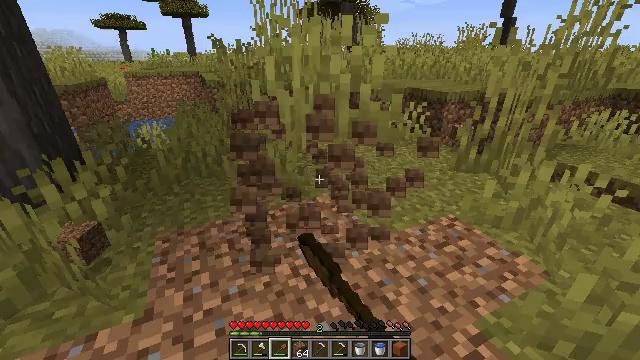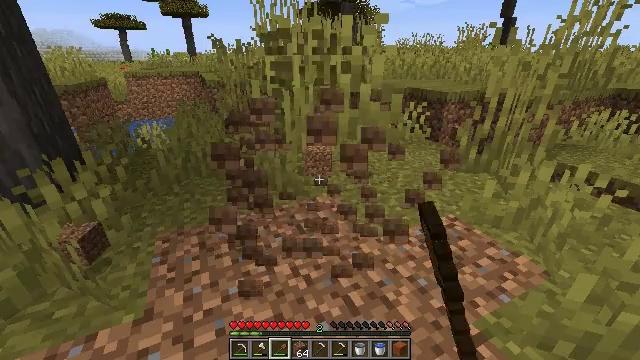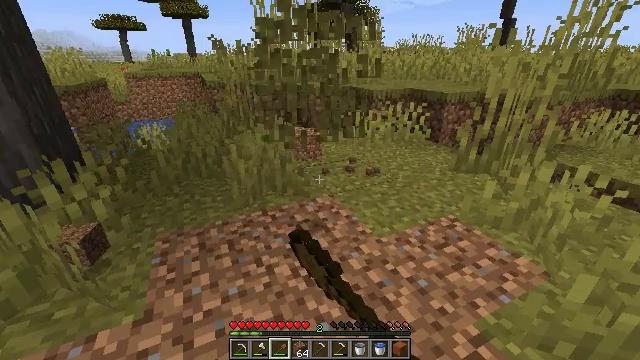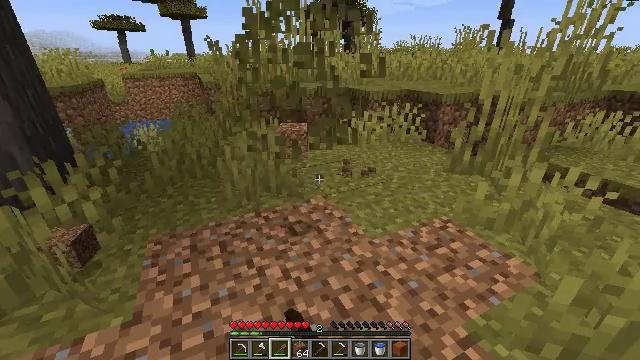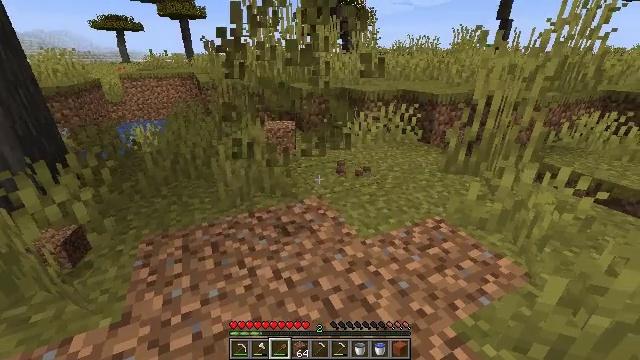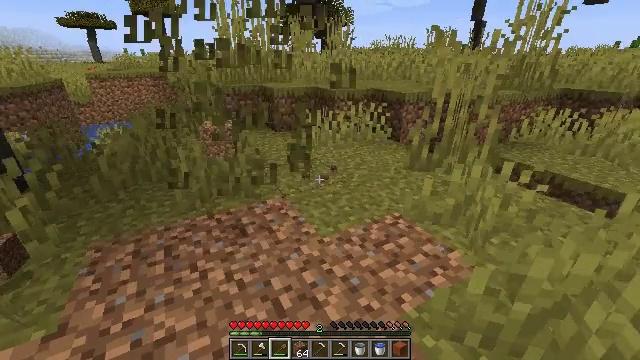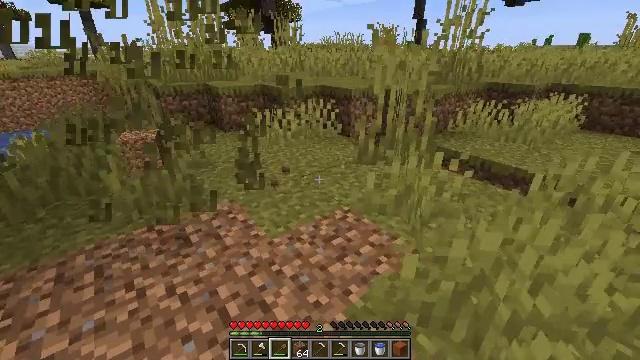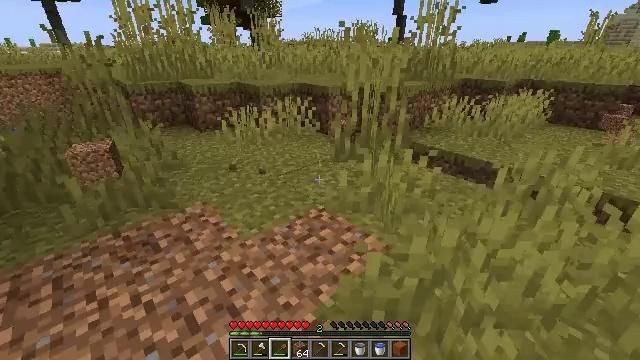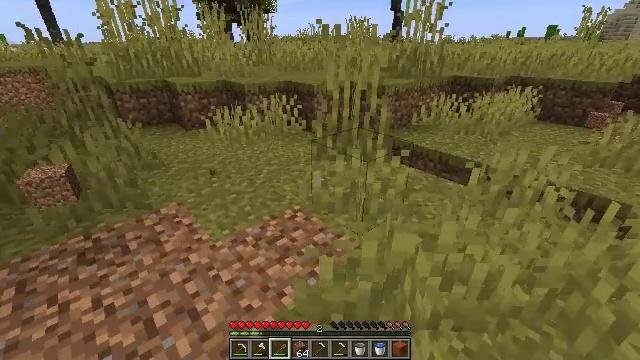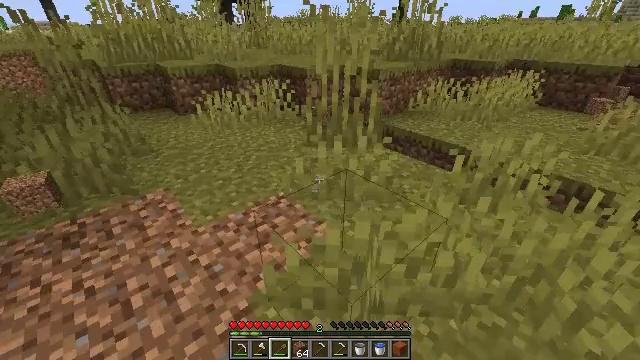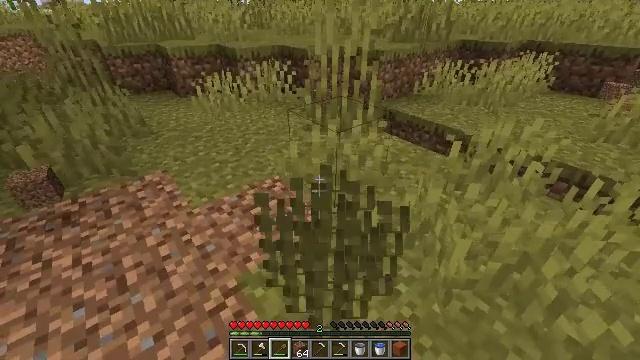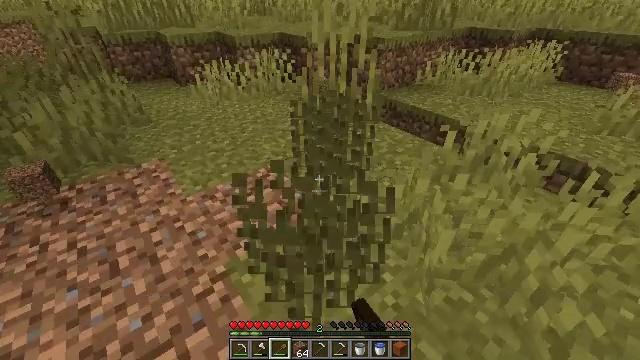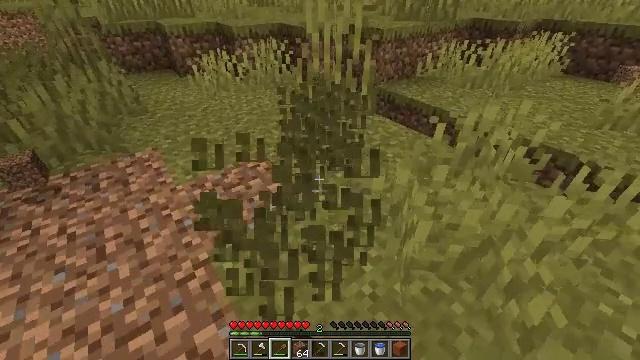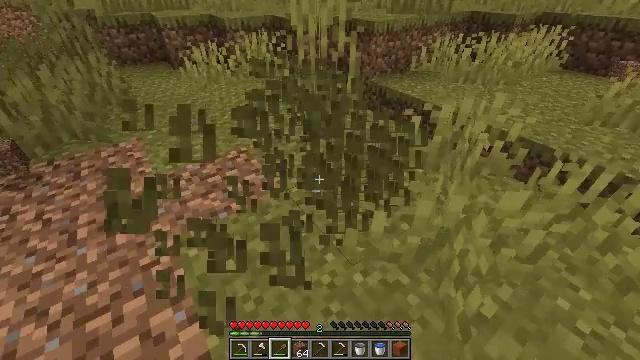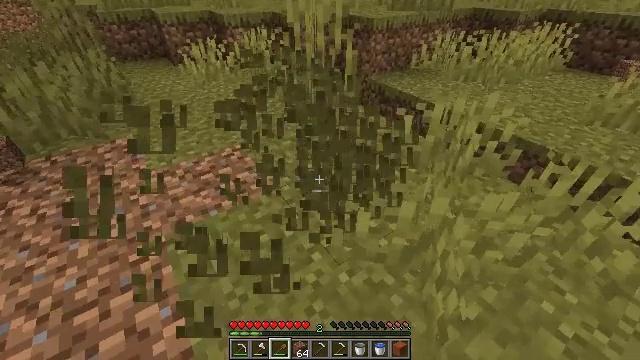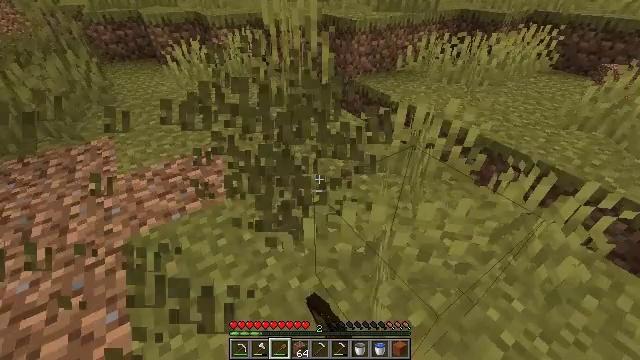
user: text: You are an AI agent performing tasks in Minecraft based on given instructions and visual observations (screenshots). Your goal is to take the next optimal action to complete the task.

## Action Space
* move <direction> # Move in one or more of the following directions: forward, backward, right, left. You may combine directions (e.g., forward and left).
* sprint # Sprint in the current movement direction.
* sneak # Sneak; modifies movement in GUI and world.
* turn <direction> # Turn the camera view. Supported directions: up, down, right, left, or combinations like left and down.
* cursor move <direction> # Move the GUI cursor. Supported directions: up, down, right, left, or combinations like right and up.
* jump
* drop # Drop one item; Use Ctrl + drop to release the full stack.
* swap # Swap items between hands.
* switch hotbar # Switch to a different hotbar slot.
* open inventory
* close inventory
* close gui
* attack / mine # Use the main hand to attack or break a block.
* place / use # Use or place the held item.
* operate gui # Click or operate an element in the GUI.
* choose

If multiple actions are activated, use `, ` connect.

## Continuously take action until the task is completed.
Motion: motion action
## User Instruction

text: Break the grass block.
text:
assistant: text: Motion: attack / mine
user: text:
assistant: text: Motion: attack / mine
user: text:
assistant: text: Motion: move right, attack / mine
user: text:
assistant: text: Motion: move right
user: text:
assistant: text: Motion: move right, turn right
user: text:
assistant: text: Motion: move right, turn right
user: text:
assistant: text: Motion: move right, turn right
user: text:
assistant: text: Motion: move right
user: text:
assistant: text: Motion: move right, turn down
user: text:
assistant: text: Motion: move right, turn left and down, attack / mine
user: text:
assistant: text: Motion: move right, turn left and down, attack / mine
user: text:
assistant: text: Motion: move right, turn left and down, attack / mine
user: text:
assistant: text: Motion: move right, turn left, attack / mine
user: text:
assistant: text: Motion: move right, turn left, attack / mine
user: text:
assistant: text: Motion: move right, attack / mine
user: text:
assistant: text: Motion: move right, attack / mine
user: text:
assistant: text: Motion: move back and move right, attack / mine
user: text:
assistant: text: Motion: move back and move right, attack / mine
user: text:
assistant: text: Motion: move back and move right, attack / mine
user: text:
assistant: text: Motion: move back and move right, attack / mine
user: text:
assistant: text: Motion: move back and move right, turn left and up, attack / mine
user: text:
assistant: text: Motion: move back and move right, turn left and up, attack / mine
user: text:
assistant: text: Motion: move right, turn left and up, attack / mine
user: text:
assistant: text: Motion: move right, attack / mine
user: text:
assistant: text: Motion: attack / mine